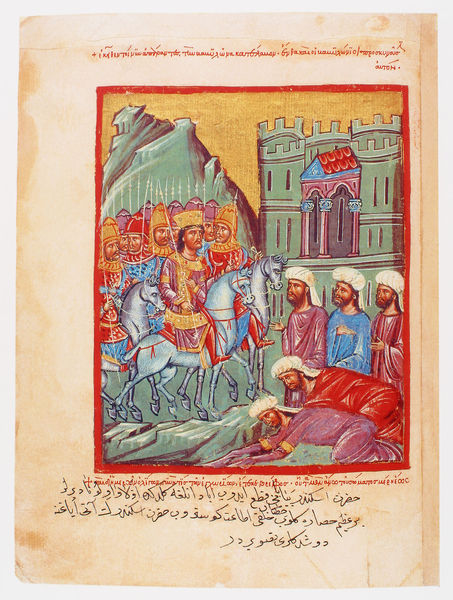
Titel: Der griechische Alexanderroman
Institution: Venedig, Hellenic Institute Codex Gr. 5
Schlagwörter: berg, blau, weiß, landschaft, stadt, männer, zeichnung, rot, schloss, rahmen, bild, kirche, gewand, gold, krone, pferd, pferde, reiter, sattel, schrift, gefolge, könig, lanze, tor, buch, burg, orient, seite, text, helm, ritter, armee, heer, arabisch, ross, ehrerbietung, verneigen, lanzen, tempel, speere, anbetung, turban, handschrift, buchmalerei, niederknien, einzug, alexander, devot